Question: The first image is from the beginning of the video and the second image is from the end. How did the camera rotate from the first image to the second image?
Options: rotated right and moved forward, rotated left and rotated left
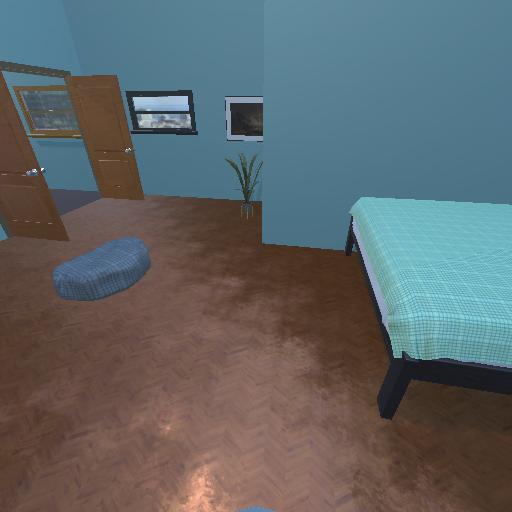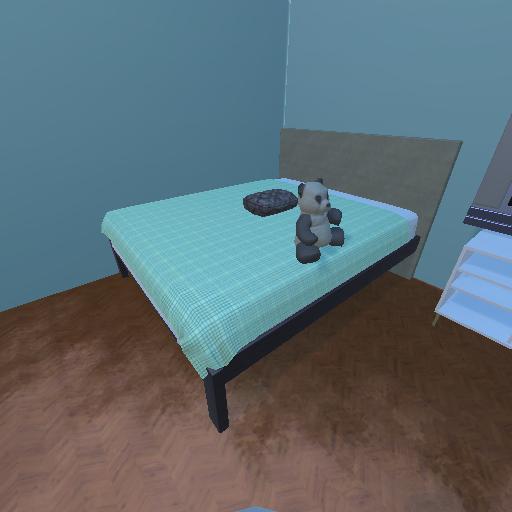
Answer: rotated right and moved forward